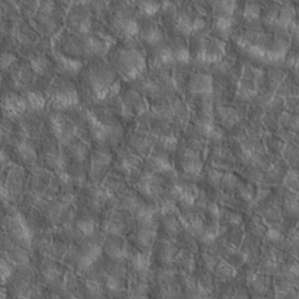
Label: non_frost